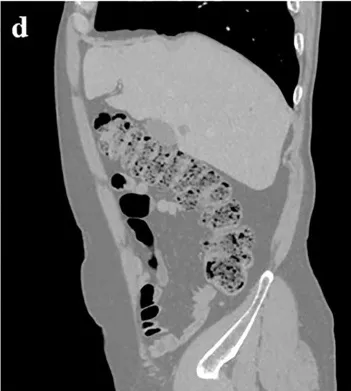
However, these findings had almost completely disappeared on abdominal CT taken at the outpatient clinic (C-D).
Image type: radiology (ct)